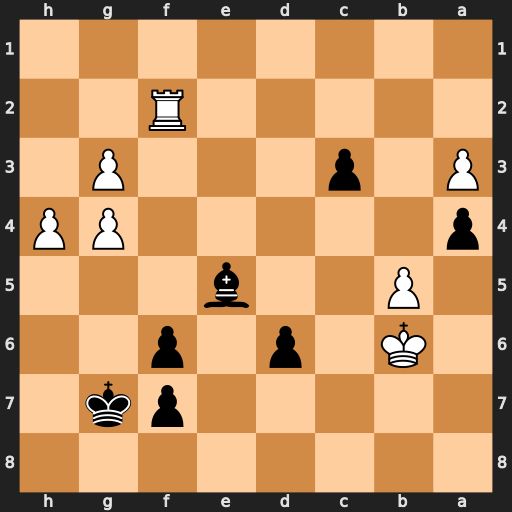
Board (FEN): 8/5pk1/1K1p1p2/1P2b3/p5PP/P1p3P1/5R2/8
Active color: b
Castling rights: -
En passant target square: -
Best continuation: Bd4+ Ka6 Bxf2